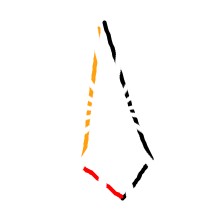
Shape: kite